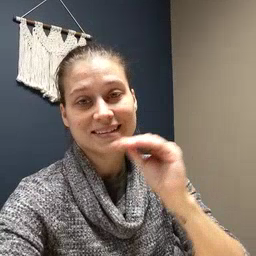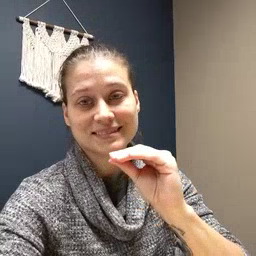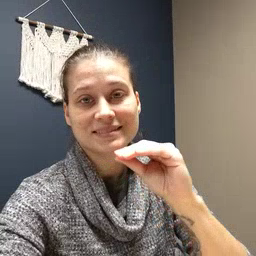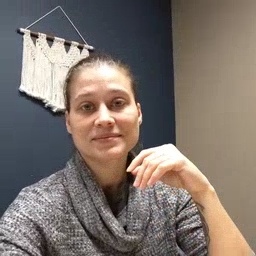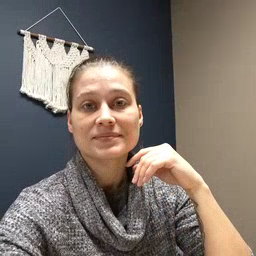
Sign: kiss